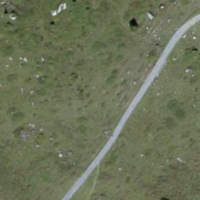
EUNIS habitat code: 24
Species observed at this site:
Lysandra coridon